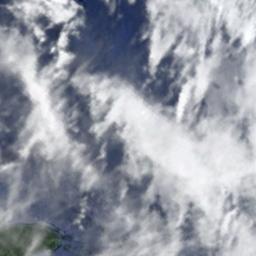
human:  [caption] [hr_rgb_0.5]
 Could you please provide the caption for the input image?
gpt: A white cloud floats above the forest and river .

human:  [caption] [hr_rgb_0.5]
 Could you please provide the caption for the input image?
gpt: The white cloud is above blue sea and green island .

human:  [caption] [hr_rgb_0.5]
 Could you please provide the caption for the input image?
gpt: The stratocumulus are located above the surface of the sea .

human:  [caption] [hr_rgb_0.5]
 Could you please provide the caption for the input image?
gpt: Large fluffy white clouds cover the green land and blue sea .

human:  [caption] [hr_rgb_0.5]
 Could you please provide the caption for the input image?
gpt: There are many white clouds over a blue sea .